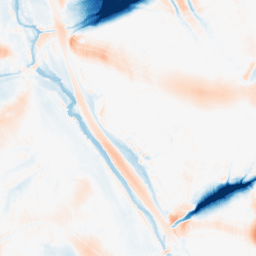
Category: morphological
Decomposition family: morphological_ellipse
Decomposition parameters: operation: average
width: 50
height: 50
Upsampling method: cubic_catmull_rom
Upsampling parameters: scale: 8
Upsampling scale: 8